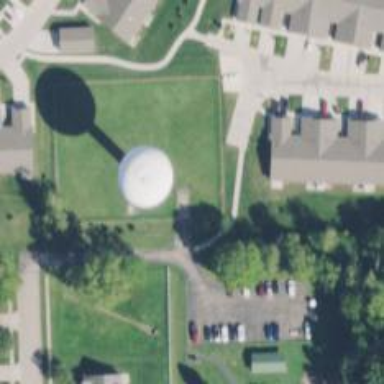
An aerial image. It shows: Water tower that is man-made.